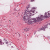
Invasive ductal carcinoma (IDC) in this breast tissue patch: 0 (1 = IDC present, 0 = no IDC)